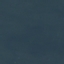
Label: SeaLake